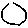
Label: hexagon